Question: I'm trying to save an attachment using Outlook rules and rename it to a word found in the email message body.
The word is on the third populated line, after the colon.
I have a rule set to run this script.
'''
Public Sub saveAttachtoNet(itm As Outlook.MailItem)
Dim objAtt As Outlook.Attachment
Dim saveFolder As String
saveFolder = "O:\EUROMKTG\Marketing Analytics Dept\Campaign
Reporting\Campaign Dashboard. Exact Target (Salesforce Mrktg Cloud)"
For Each objAtt In itm.Attachments
objAtt.SaveAsFile saveFolder & "" & objAtt.DisplayName
Set objAtt = Nothing
Next
End Sub
'''

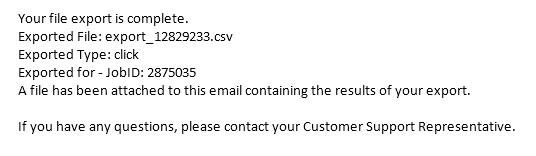
Answer: I'd do it like this :
'''
Public Sub saveAttachtoNet(itm As Outlook.MailItem)
Dim objAtt As Outlook.Attachment
Dim saveFolder As String
saveFolder = "O:\EUROMKTG\Marketing Analytics Dept" & _
"\Campaign Reporting\Campaign Dashboard" & _
". Exact Target (Salesforce Mrktg Cloud)"
Dim JobTxtInMail As String
JobTxtInMail = "Exported for - JobID:"
Dim StrStart As Integer
StrStart = InStr(1, _
itm.Body, _
JobTxtInMail, _
vbTextCompare) + Len(JobTxtInMail) + 1
Dim JobNum As String
JobNum = Trim(Mid(itm.Body, _
StrStart, _
InStr(StrStart + 1, itm.Body, Chr(13)) - StrStart - 1))
For Each objAtt In itm.Attachments
objAtt.SaveAsFile saveFolder & "" & JobNum & "__" & objAtt.DisplayName
Set objAtt = Nothing
Next objAtt
End Sub
'''
You may have to tweak a bit the '+ 1' and '- 1', respectively in 'StrStart' and 'JobNum'.
And to change the 'objAtt.SaveAsFile' to fit the desired output!